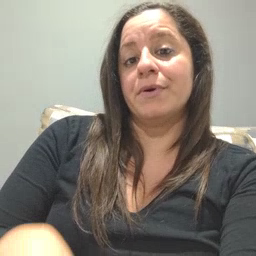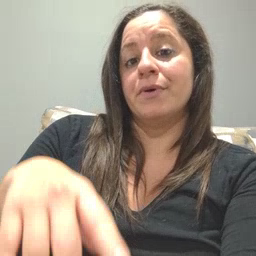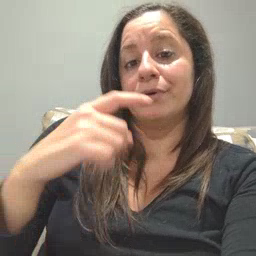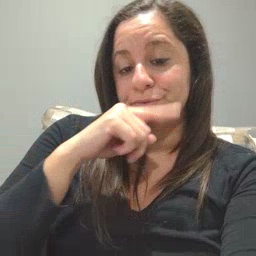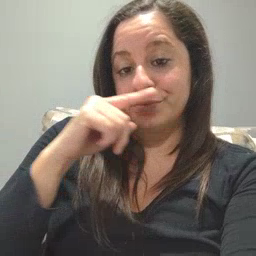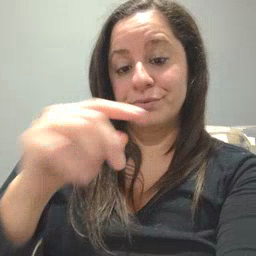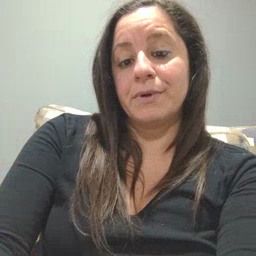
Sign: toothbrush